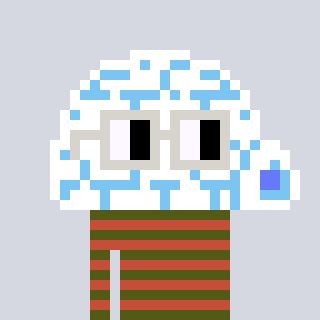
a pixel art character with square light gray glasses, a igloo-shaped head and a rust-colored body on a cool background